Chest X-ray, PA view. Patient: 49 years old, sex M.
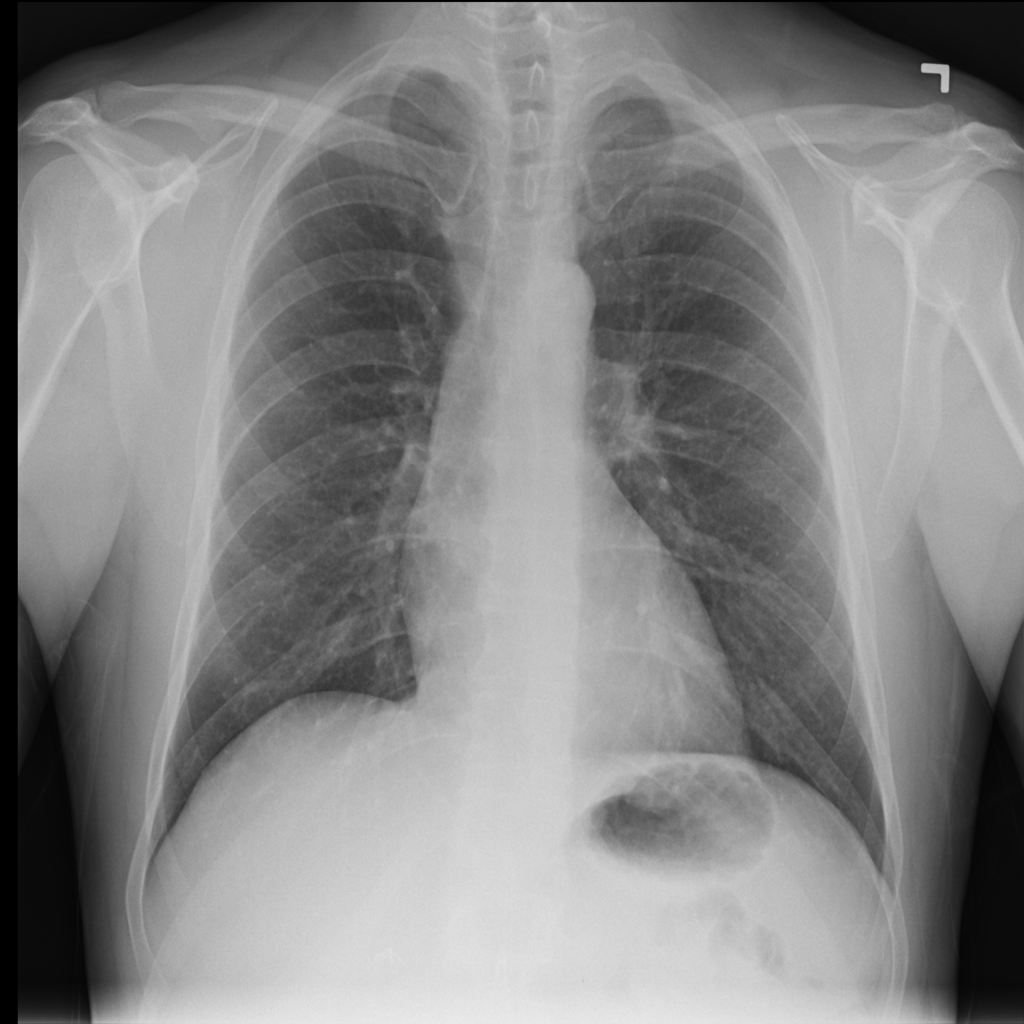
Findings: No Finding